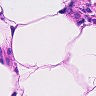
Metastatic tissue present: no